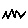
Label: zigzag